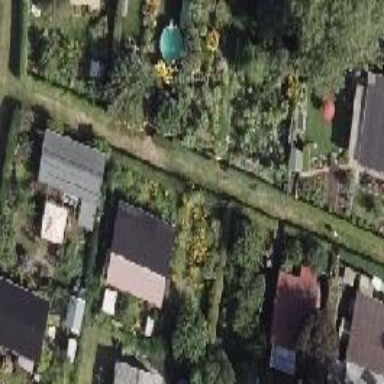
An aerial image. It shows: Plot in the allotments surrounded by fence.